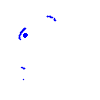
Particle: kaon